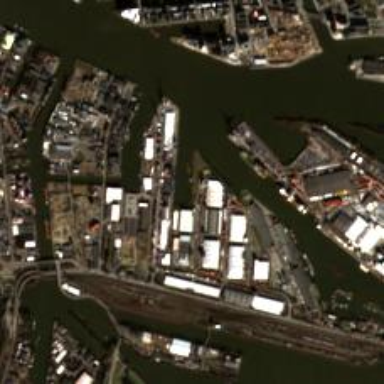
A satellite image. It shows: Man-made quay.